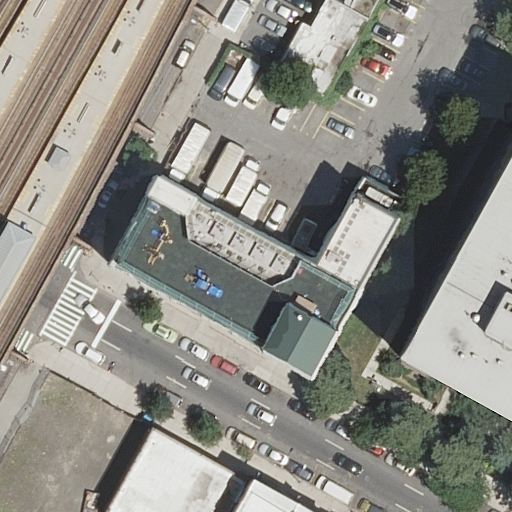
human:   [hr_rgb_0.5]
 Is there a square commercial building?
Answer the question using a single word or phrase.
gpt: no

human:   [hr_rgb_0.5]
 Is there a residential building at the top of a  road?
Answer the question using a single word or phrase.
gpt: yes

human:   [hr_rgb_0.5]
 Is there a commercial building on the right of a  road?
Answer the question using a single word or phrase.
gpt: no

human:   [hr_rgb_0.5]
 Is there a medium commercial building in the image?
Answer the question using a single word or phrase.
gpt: no

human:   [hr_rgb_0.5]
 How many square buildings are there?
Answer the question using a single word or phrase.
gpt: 0

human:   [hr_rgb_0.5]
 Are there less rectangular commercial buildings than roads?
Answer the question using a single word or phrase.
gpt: yes

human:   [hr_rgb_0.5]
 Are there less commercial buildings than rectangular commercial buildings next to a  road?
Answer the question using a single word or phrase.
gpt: no

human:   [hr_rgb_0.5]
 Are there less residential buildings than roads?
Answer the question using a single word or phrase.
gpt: no

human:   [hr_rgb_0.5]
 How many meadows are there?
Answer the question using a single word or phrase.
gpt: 0

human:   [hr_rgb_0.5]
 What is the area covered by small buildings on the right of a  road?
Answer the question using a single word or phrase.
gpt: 43m2

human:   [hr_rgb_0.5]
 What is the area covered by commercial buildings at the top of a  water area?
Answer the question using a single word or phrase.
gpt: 0m2

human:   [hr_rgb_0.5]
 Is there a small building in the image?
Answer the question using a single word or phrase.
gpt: yes

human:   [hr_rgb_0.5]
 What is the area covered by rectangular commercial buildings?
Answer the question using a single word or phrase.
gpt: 0m2

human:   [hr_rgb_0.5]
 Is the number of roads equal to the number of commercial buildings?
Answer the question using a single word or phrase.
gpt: no

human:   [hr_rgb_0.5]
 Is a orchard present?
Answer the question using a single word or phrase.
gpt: no

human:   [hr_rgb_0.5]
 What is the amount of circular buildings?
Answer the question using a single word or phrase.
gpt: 0

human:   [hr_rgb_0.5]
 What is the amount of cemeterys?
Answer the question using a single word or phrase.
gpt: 0

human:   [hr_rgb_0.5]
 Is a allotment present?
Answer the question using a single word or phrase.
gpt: no

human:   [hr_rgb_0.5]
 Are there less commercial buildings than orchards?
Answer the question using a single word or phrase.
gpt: no

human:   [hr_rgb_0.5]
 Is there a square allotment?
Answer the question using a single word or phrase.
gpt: no

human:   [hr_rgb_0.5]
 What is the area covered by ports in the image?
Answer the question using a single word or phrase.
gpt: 0m2

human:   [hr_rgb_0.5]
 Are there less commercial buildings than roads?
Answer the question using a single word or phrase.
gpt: yes

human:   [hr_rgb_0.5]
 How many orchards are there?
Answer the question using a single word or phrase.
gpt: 0

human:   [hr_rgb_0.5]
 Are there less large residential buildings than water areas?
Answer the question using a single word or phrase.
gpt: no

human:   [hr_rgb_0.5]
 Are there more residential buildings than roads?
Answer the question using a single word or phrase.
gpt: yes

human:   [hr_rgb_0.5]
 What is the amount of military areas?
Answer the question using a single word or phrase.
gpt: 0

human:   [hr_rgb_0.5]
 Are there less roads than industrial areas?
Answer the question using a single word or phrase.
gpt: no

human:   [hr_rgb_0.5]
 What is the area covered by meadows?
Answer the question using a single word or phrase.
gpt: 0m2

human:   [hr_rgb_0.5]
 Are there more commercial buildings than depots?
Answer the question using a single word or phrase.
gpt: no

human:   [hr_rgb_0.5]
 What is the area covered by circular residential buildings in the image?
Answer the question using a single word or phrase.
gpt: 0m2

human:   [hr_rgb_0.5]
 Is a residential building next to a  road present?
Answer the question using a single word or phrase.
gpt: yes

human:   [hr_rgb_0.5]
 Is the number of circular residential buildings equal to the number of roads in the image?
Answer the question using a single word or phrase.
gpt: no

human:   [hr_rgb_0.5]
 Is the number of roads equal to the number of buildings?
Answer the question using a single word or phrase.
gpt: no

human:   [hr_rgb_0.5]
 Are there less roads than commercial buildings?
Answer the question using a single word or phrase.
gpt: no

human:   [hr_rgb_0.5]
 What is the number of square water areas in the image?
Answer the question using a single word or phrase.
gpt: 0

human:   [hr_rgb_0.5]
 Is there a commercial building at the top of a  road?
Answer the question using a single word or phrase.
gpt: no